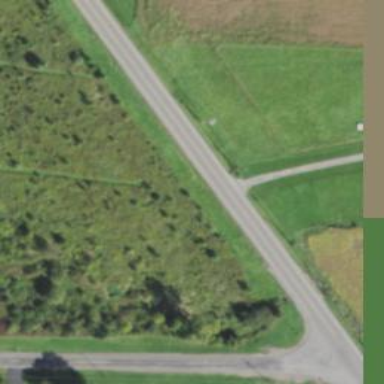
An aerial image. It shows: Tertiary road.